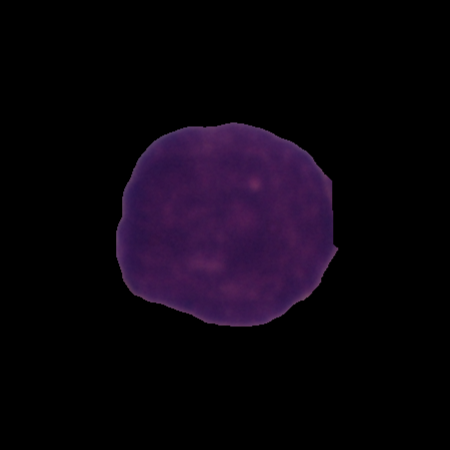
Label: cancer